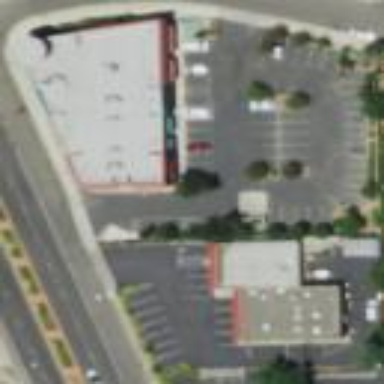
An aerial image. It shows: Retail area.